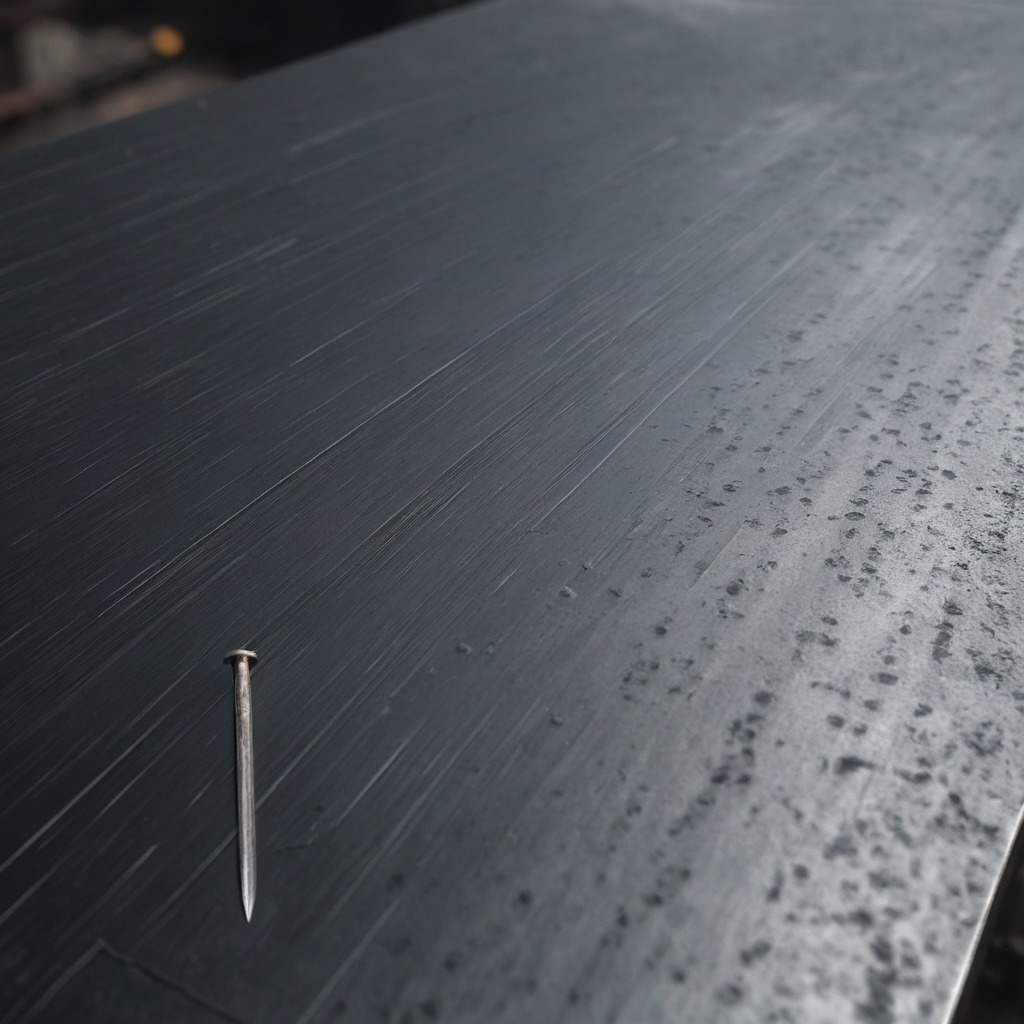
An iron nail is lying on the cold steel table in a mining workshop.